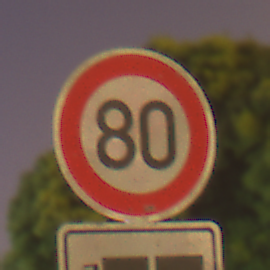
Verkehrszeichen: Geschwindigkeit80
Zusatzzeichen unten: HinweisDurchSinnbild16
Umgebung: Outdoor, Urban
Tageszeit: Night
Wetter: PartlyCloudy
Licht: Natural
Jahreszeit: NotSpecified
Kontrast: HighContrast